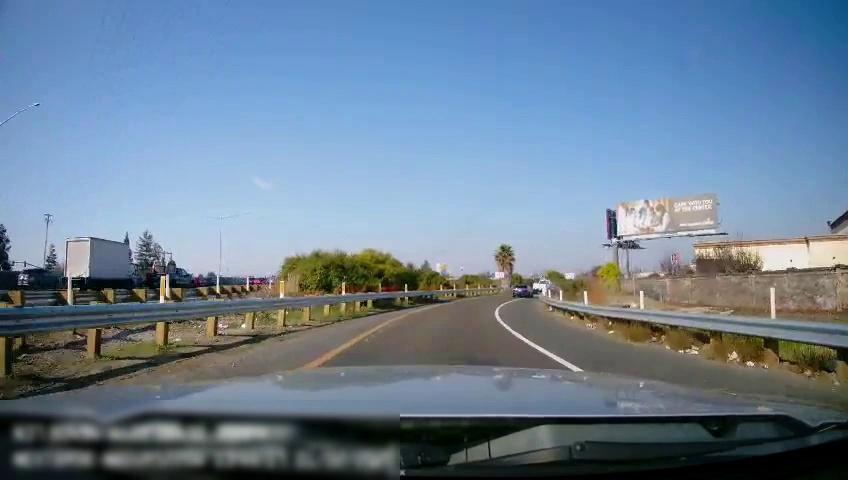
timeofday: Day
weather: Sunny
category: Drivable Space
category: Drivable Space
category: Vehicles | Truck
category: Vehicles | Truck
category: Vehicles | Car
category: Vehicles | Car
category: Vehicles | Truck
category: Lanes | Alternate Lane
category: Lanes | Alternate Lane